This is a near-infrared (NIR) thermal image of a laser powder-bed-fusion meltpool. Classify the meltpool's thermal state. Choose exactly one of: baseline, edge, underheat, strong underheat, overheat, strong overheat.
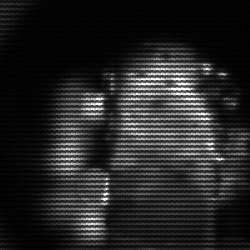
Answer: strong underheat